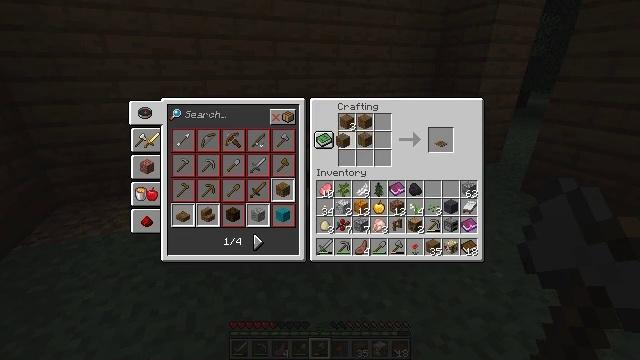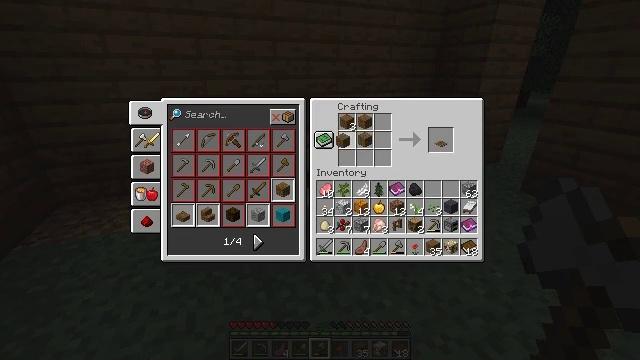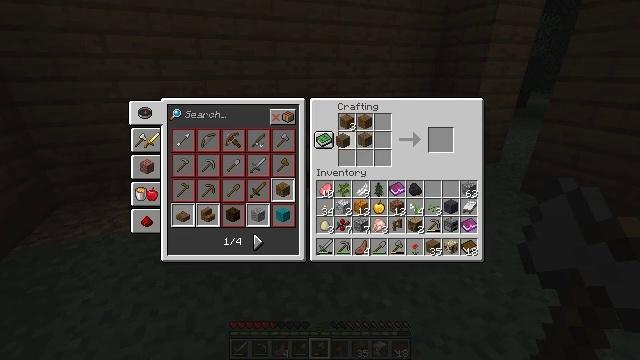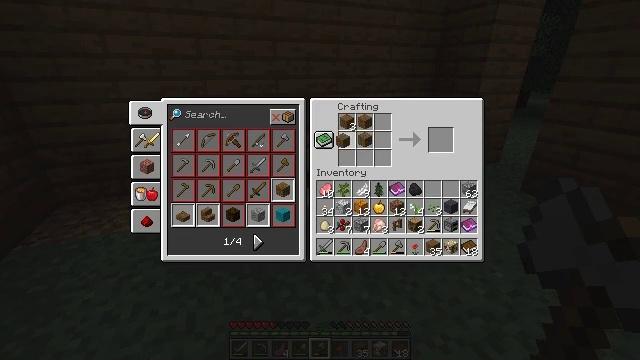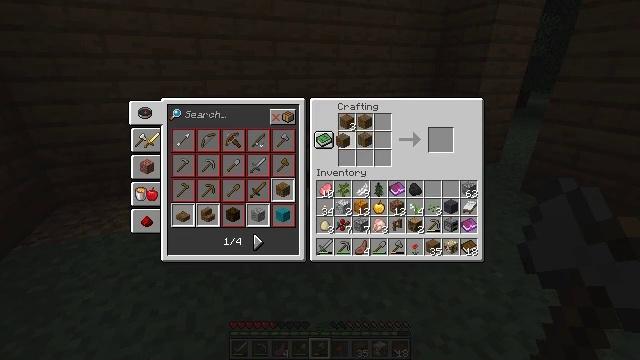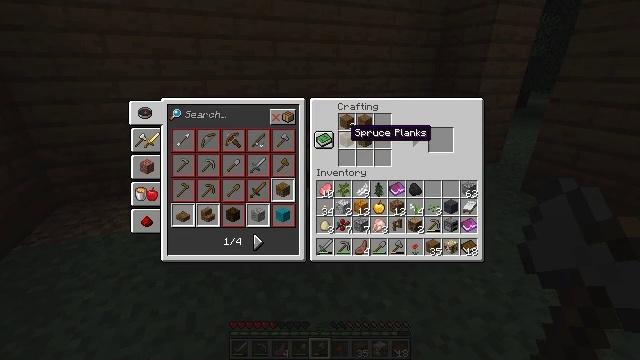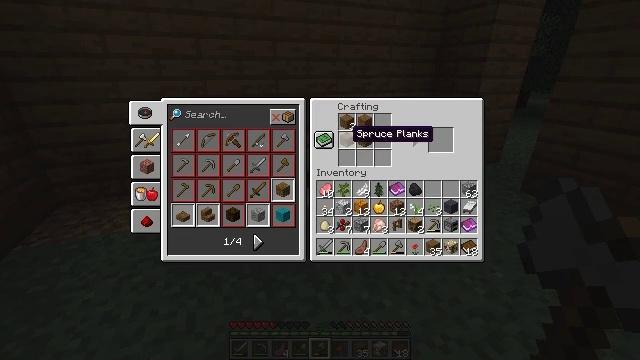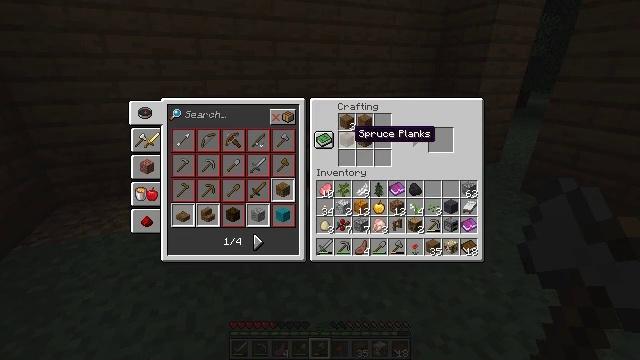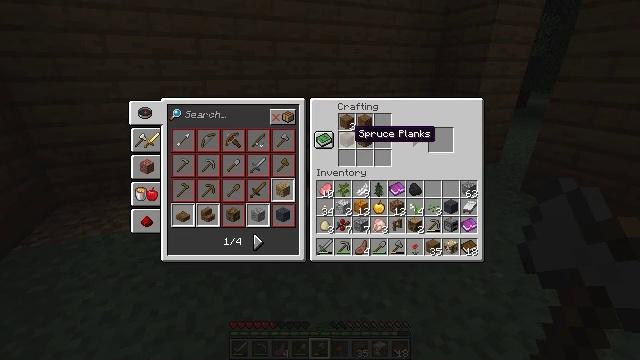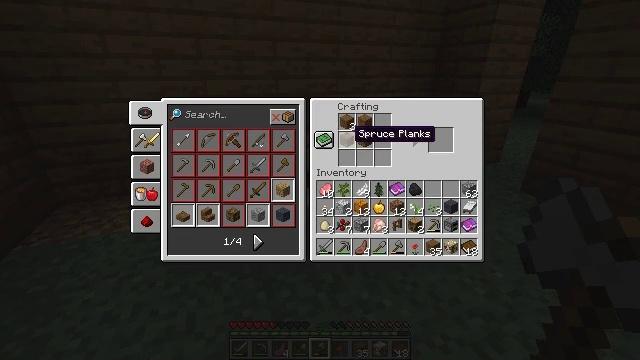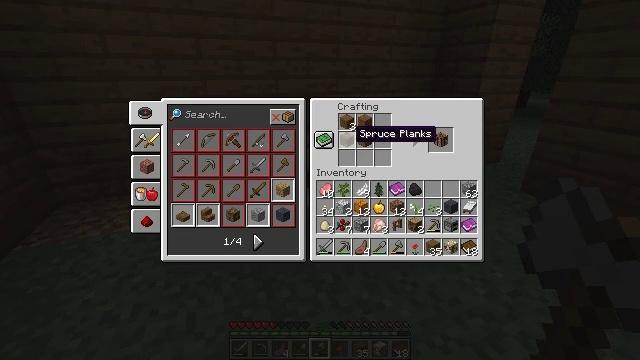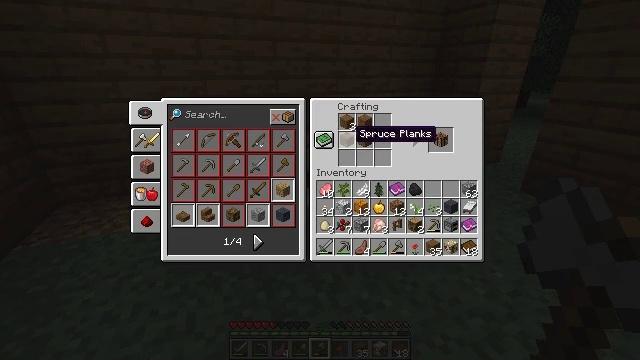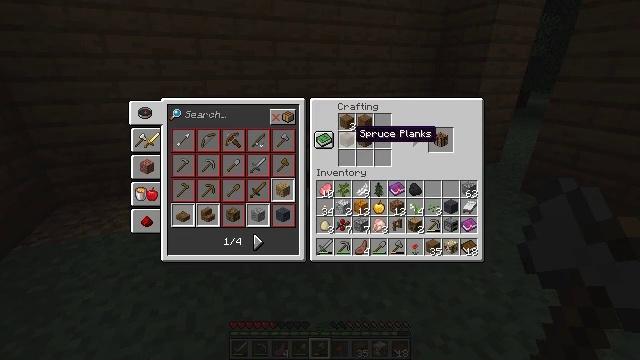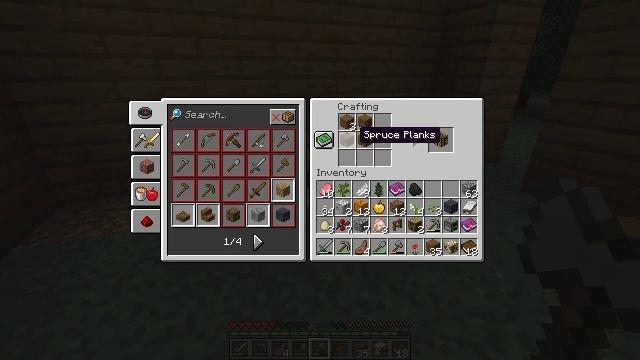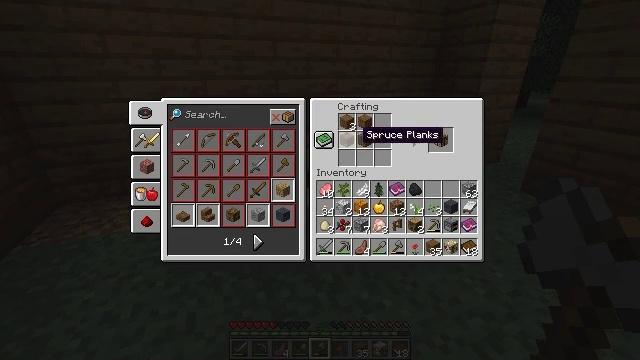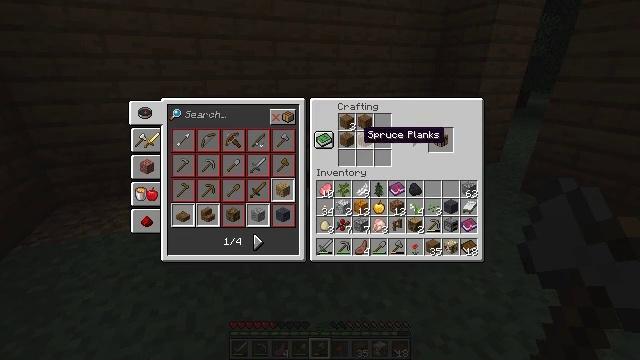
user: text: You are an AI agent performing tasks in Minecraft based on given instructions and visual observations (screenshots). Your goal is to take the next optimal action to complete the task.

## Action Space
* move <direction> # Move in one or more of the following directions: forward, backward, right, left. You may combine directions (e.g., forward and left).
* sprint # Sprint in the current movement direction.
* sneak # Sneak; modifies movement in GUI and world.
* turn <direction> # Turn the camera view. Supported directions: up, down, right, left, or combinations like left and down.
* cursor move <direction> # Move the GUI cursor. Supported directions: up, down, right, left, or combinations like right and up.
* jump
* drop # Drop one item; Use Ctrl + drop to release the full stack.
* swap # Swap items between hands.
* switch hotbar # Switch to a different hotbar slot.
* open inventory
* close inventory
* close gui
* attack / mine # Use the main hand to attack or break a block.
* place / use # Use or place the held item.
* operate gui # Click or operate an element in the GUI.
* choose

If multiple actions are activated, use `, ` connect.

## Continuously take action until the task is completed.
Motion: motion action
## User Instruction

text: Use the crafting table to craft a spruce door.
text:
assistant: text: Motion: no_op
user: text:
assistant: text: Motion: choose
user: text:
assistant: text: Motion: choose
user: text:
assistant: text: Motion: choose
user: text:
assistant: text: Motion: no_op
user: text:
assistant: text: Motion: no_op
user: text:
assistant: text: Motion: no_op
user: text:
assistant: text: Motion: no_op
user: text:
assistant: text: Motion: no_op
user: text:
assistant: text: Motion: no_op
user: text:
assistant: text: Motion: no_op
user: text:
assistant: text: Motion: no_op
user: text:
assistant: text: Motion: no_op
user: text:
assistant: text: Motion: no_op
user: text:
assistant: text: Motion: no_op
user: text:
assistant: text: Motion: cursor move right
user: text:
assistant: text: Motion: cursor move right and down
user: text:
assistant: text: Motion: cursor move right and down
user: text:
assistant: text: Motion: cursor move right
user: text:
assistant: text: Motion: no_op
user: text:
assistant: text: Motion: no_op
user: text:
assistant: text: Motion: cursor move left and up
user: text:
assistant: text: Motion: cursor move left
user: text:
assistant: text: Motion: no_op
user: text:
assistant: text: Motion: cursor move left
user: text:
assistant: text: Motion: cursor move left
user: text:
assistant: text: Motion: no_op
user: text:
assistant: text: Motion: no_op
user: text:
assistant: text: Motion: no_op
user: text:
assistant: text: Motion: no_op